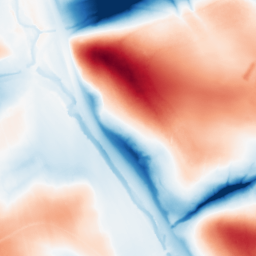
Category: classical
Decomposition family: gaussian_anisotropic
Decomposition parameters: sigma_x: 2
sigma_y: 50
Upsampling method: bilinear
Upsampling parameters: scale: 4
Upsampling scale: 4